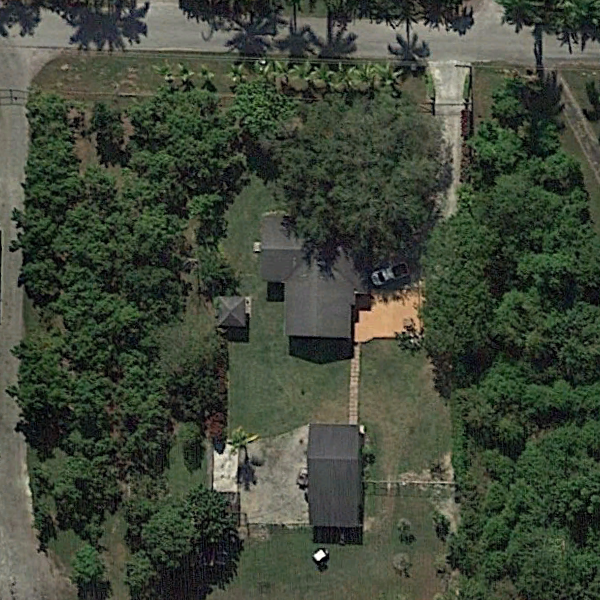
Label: SparseResidential